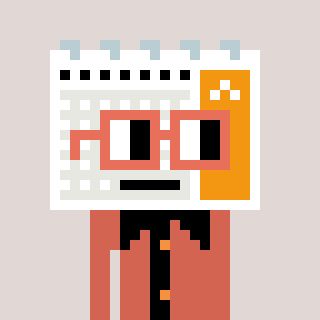
a pixel art character with square orange glasses, a calendar-shaped head and a peachy-colored body on a warm background